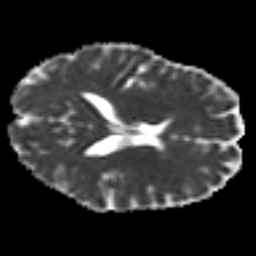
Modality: MD
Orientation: axial
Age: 27
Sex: female
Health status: ill
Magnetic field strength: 3 T
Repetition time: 8.4 s
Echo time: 0.0926 s